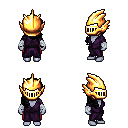
a pixel art fantasy rpg character, female body template, dark elf, purple skin, purple robe, red pants, black right-swept hairstyle, gold helm, white cloth bandages, four views (front, back, left, right), 2x2 character sprite sheet, small pixel art, hard edges, no anti-aliasing